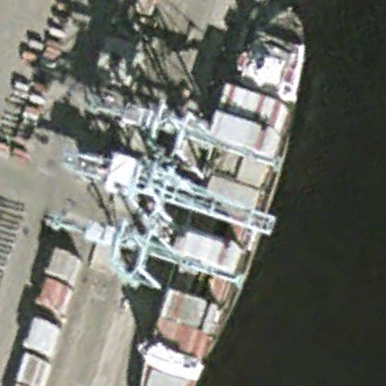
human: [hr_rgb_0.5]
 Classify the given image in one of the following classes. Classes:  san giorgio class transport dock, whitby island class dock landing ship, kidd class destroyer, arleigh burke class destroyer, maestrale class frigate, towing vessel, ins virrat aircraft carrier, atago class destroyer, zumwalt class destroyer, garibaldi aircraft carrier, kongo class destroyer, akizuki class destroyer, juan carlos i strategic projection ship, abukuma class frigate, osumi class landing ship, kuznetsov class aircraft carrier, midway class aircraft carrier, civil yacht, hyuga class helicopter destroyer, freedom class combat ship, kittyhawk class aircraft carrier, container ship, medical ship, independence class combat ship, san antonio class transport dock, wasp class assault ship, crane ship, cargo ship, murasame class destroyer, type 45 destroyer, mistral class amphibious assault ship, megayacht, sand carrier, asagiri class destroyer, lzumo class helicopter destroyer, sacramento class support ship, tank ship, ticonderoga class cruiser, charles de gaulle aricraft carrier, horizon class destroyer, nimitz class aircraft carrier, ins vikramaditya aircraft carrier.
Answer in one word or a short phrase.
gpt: Container ship